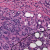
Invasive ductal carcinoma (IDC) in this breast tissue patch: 1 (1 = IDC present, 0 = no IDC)